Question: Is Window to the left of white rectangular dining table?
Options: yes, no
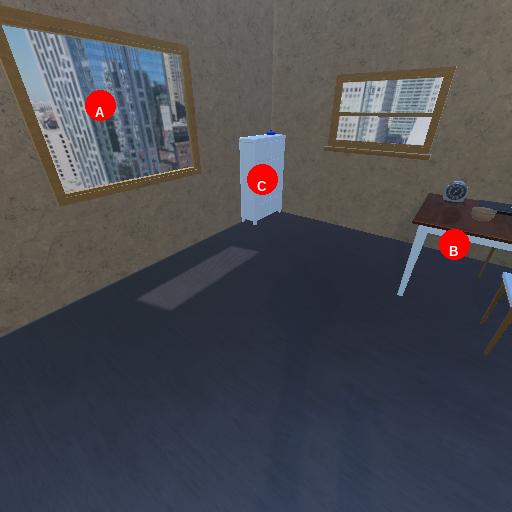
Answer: yes